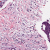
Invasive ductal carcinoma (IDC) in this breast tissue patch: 1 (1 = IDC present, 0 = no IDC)